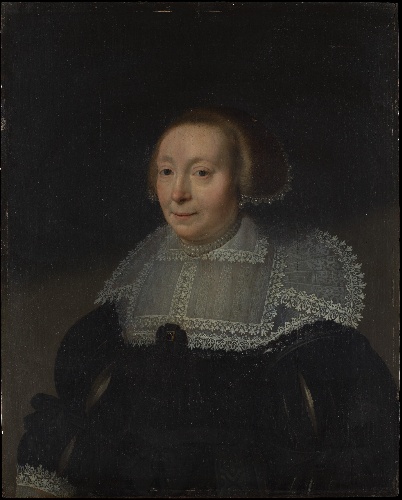
Title: Portrait of a Woman with a Lace Collar
Artist: Michiel Jansz. van Mierevelt
Artist bio: Netherlandish, Delft 1567–1641 Delft
Date: ca. 1632–35
Object type: Painting
Classification: Paintings
Medium: Oil on wood
Dimensions: 29 3/8 x 23 3/4 in. (74.6 x 60.3 cm)
Department: European Paintings
Credit line: Theodore M. Davis Collection, Bequest of Theodore M. Davis, 1915
Accession year: 1930
Repository: Metropolitan Museum of Art, New York, NY
Tags: Portraits|Women